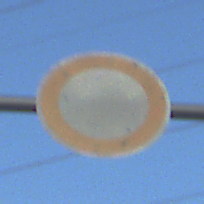
Verkehrszeichen: VerbotFahrzeugeAllerArt
Umgebung: Outdoor, Nature
Tageszeit: Dawn
Wetter: Clear
Licht: Natural
Jahreszeit: NotSpecified
Kontrast: LowContrast